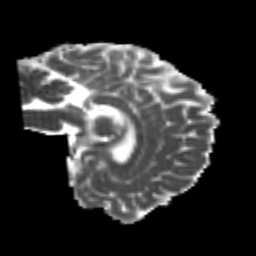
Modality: MD
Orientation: sagittal
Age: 20
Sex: female
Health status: healthy
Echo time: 0.074 s